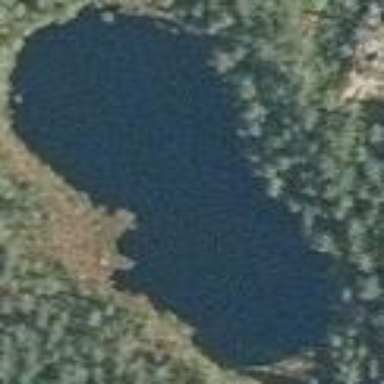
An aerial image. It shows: Serene pond surrounded by nature.